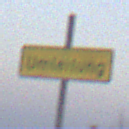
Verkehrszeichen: Umleitungsankuendigung
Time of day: SunriseSunset
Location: Outdoor (Suburban)
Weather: Clear
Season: NotSpecified
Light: Natural